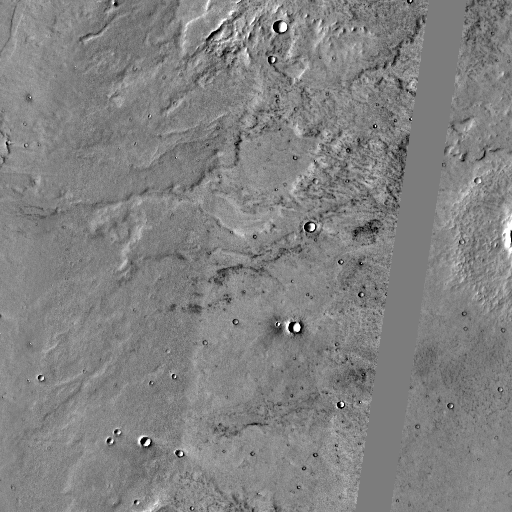
Crater classes present: Background, Other, Buried